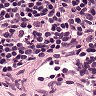
Metastatic tissue present: no